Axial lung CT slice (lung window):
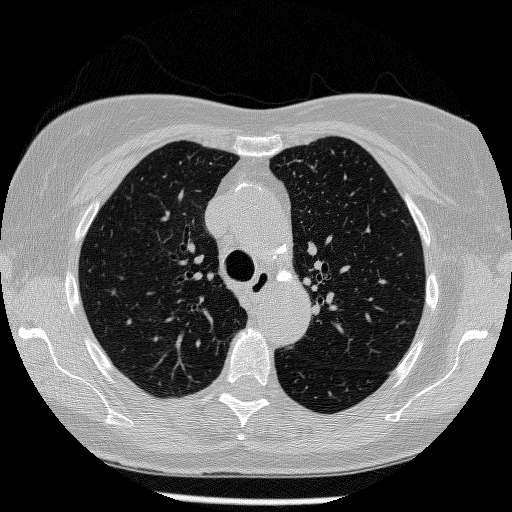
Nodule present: no